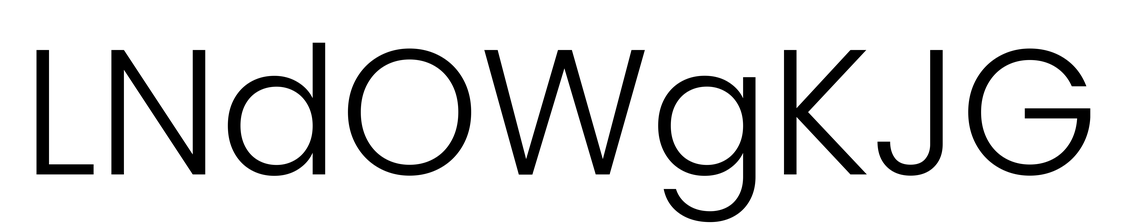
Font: Poppins-Light